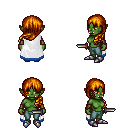
a pixel art fantasy rpg character, female body template, orc, green skin, white trimmed cape, teal pants, dark blonde left-swept hairstyle, leather bracers, metal boots, dagger, four views (front, back, left, right), 2x2 character sprite sheet, small pixel art, hard edges, no anti-aliasing